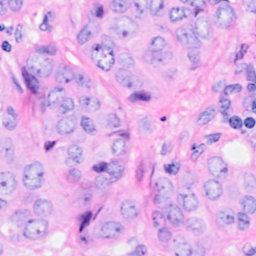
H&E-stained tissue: Breast